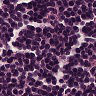
Metastatic tissue present: no